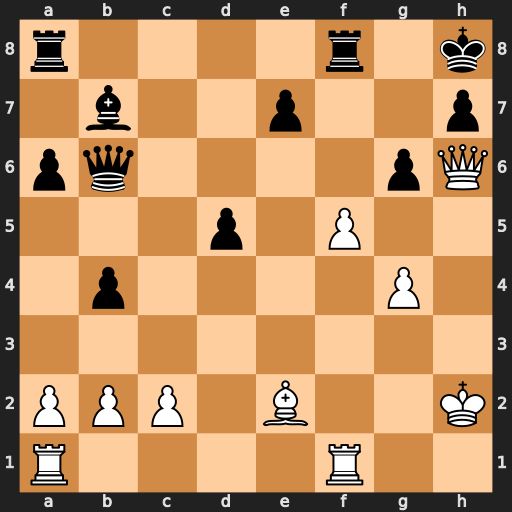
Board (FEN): r4r1k/1b2p2p/pq4pQ/3p1P2/1p4P1/8/PPP1B2K/R4R2
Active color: w
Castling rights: -
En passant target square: -
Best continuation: fxg6 Qxg6 Rxf8+ Rxf8 Qxf8+